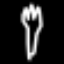
Label: fork